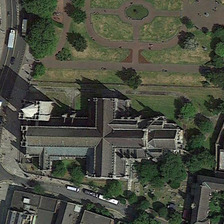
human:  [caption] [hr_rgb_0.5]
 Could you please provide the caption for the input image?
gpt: several buildings and many green trees are near a church .

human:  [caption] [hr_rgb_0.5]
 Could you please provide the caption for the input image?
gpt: several buildings and many green trees are near a church .

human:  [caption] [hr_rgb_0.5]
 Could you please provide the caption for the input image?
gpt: several buildings and many green trees are near a church .

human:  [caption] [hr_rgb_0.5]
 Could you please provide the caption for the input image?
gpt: several buildings and many green trees are near a church .

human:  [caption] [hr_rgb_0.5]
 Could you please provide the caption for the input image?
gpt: several buildings and many green trees are near a church .